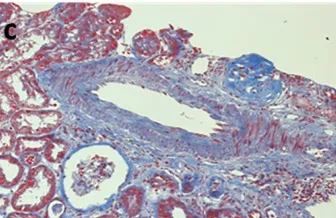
Renal biopsy. Subepithelial (blue arrows).
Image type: pathology (masson_trichrome)